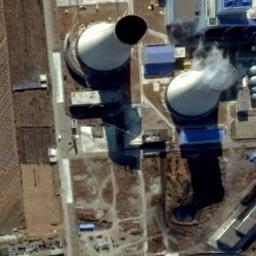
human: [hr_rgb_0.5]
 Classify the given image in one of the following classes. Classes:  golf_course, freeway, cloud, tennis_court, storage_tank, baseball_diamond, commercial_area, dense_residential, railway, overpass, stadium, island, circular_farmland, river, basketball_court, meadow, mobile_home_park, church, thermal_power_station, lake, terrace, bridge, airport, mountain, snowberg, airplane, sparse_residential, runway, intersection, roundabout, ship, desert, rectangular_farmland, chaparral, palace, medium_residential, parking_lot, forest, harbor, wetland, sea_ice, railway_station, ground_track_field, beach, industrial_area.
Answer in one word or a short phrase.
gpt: thermal_power_station